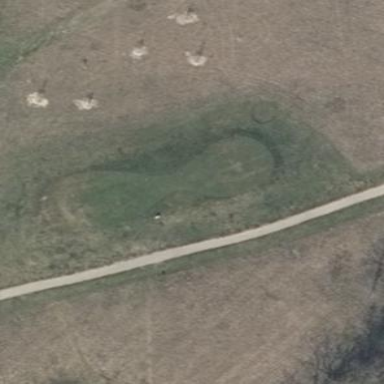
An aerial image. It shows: Golf tee.